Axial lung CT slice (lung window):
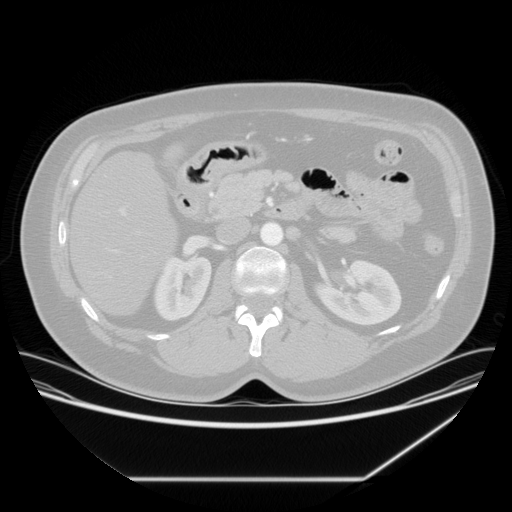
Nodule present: no